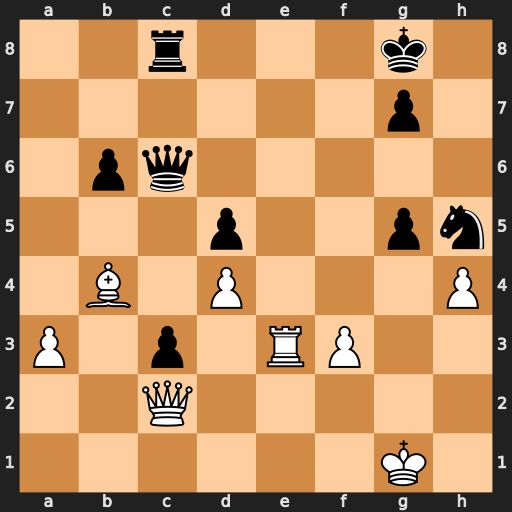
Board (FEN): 2r3k1/6p1/1pq5/3p2pn/1B1P3P/P1p1RP2/2Q5/6K1
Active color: w
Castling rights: -
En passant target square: -
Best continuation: Rxc3 Qxc3 Bxc3